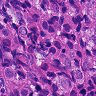
Metastatic tissue present: yes